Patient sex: M
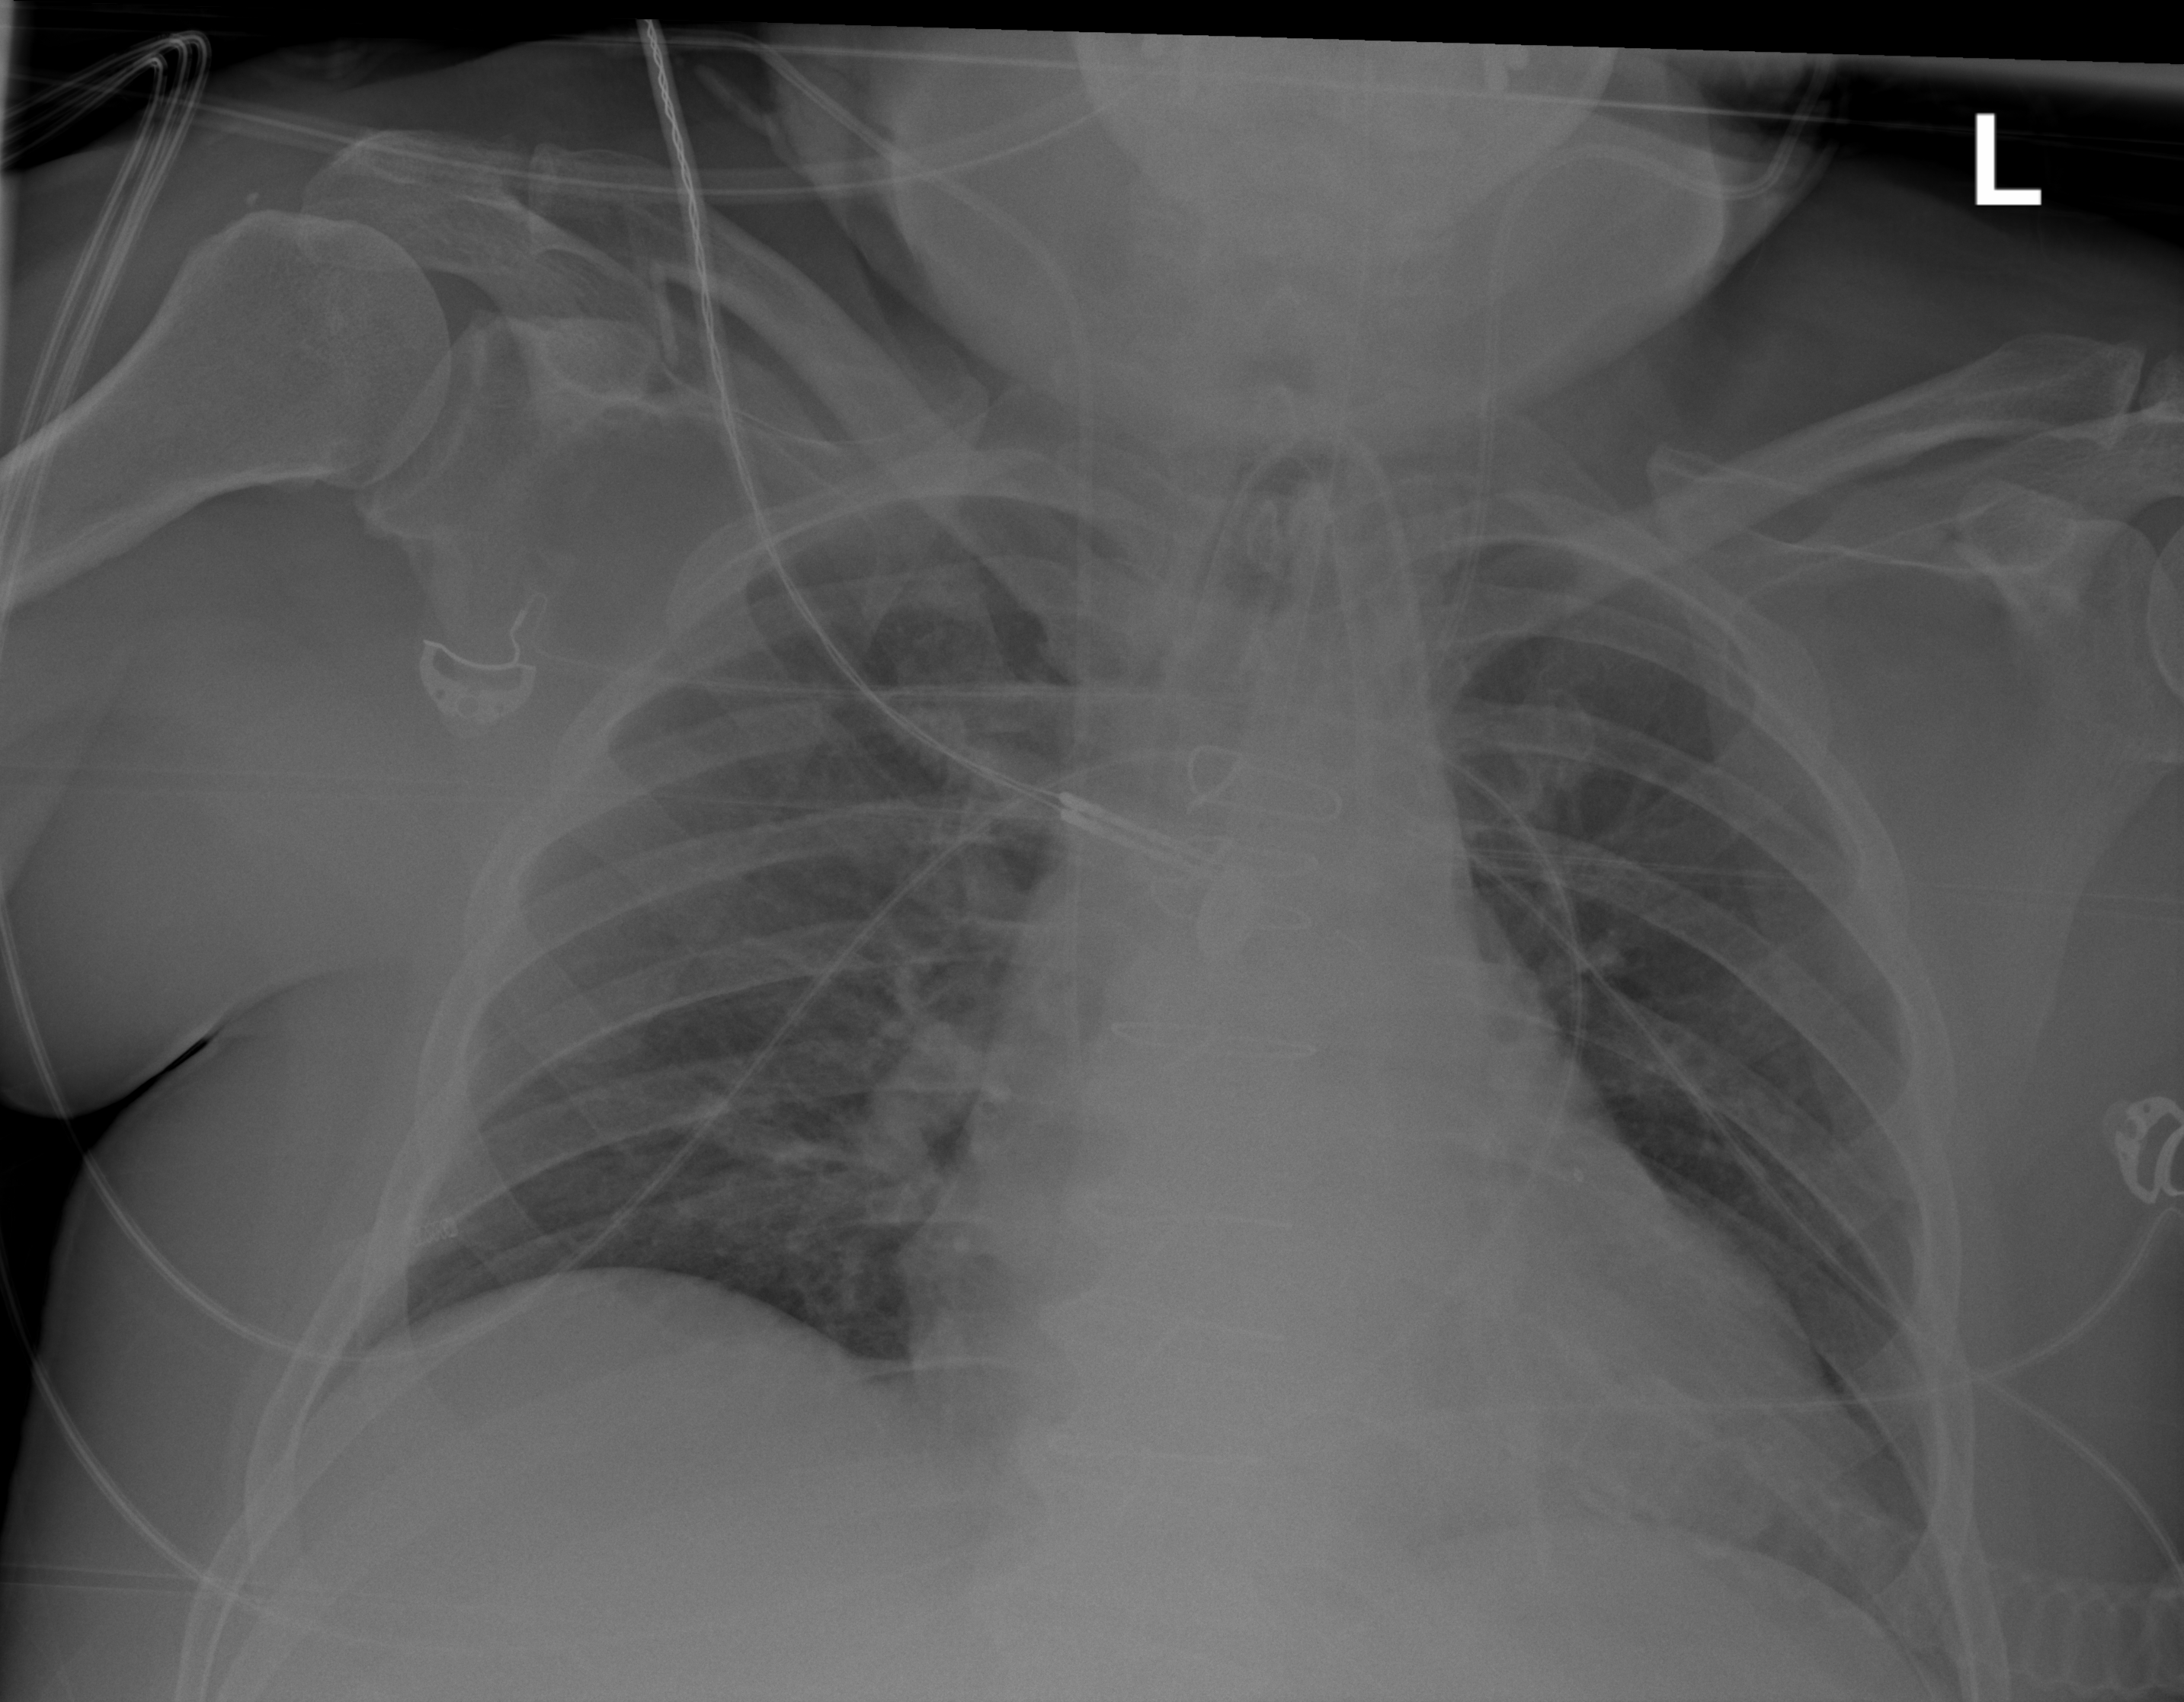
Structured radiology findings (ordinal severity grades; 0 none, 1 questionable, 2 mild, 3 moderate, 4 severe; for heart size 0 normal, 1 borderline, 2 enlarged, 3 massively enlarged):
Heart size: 2
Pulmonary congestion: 2
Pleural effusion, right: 0
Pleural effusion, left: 0
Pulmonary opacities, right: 2
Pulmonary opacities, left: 0
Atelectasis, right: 2
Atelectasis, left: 2